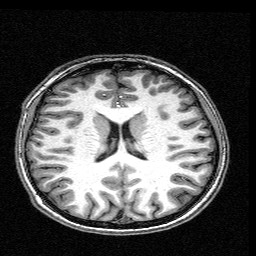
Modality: T1w
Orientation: coronal
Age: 19
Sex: female